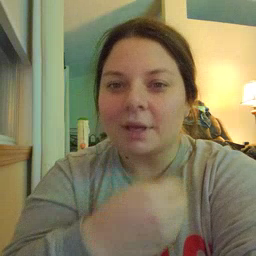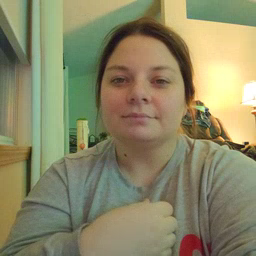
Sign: flower